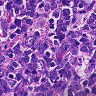
Metastatic tissue present: no